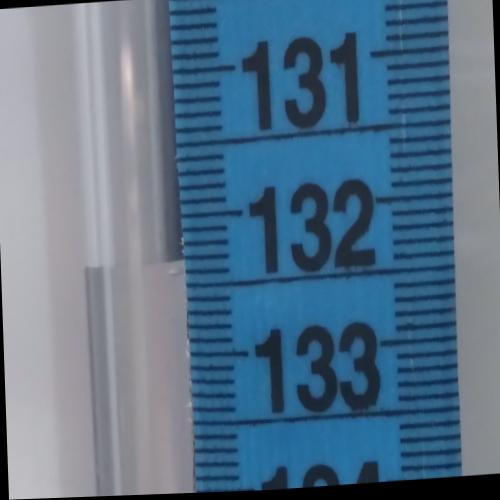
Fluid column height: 132.3 cm